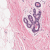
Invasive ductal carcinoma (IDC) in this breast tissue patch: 0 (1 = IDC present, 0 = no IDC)